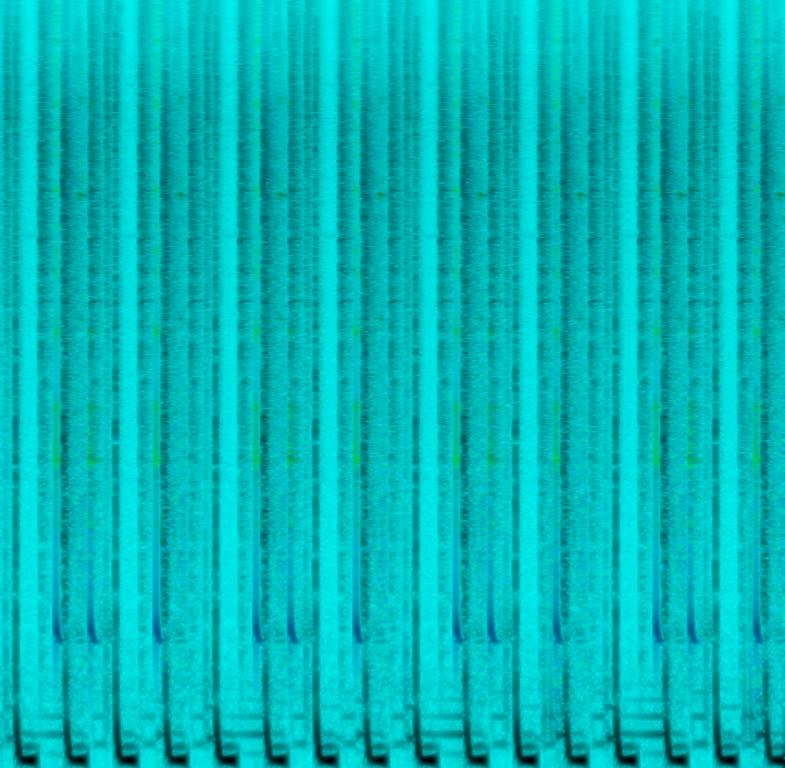
A digital drum is playing a four on the floor groove with a kick on every beat. Other percussive sound samples have been used to spice it up and give it a little bit more dance feeling along with a funky bassline. Cowbell sounds are panned to the left and right side of the speakers. A noise/riser sound is creating a little atmosphere before fading out. A piano is playing a chord progression adding a little bit more harmony. This song may be playing at a beachbar.